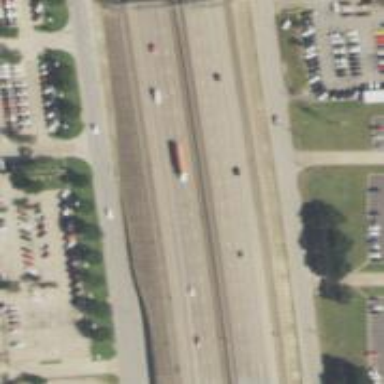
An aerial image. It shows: Motorway junction.